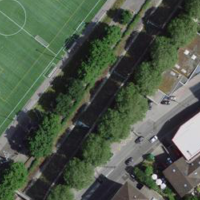
EUNIS habitat code: 54
Species observed at this site:
Plodia interpunctella
Lasiocampa quercus
Prunus padus